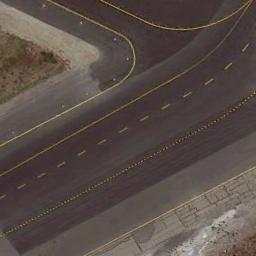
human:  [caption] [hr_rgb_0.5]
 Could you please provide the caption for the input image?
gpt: Next to the two crossing runways is brown bare ground with short yellow lines on the runways .

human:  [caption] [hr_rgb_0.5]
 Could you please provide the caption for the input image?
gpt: The runway is on the bare land .

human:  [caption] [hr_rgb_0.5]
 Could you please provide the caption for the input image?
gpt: Runways are marked with vertical lines .

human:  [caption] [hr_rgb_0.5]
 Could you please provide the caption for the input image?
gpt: The runway in the clearing connects another road .

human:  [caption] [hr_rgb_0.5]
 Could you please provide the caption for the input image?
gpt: The runway is marked with yellow lines .